Question: I am working with a retweets networks using igraph. My network is directed, meaning that it connects people that retweets from other users.
My format is an edgelist where arrows follow from the retweeter to the retweeted user and there are no connections among retweeters (that is, all retweeters have 0 inner degree as they don't retweet each other).
I would like to connect retweeters by common friends and simplify the network. To do so, I want to connect users by common retweeted users:
Consider the following repex:
'''
edgelist <- read.table(text = "
A C
B C
D C")
g <- graph.data.frame(edgelist, directed = T)
'''
In this case nodes A,B and E are retweeting from node C so I would like to connect all of them the following way:

Ideally, I would also have weights by the number of times they retweet from a user that I would like to incorporate to the final network but this might be another different question to tackle.
I have tried the following function and it does work in small toy networks but when I try it in mine (thousands of edges) it collapses:
'''
connect_friends<-function(edgelist){
g <- graph.data.frame(edgelist, directed = T)
g <- delete_vertices( g,
(!V(g) %in% c(V(g)[[degree(g, mode = "in")>=2]])) &
(!V(g) %in% c(V(g)[[degree(g, mode = "in")==0]])))
el <- as.data.frame(get.edgelist(g))
ids <- unique(c(el$V1, el$V2))
y <- lapply(ids, function(id) {
x <- el[which(el$V1 == id | el$V2 == id),]
alt_nodes <- setdiff(unique(c(x$V1, x$V2)), id)
})
if(length(y)==0) {
stop("No common friends found")
}
ne2=NULL
ne=NULL
for (i in 1:length(y)) {
new_edge <- y[[i]]
if (length(new_edge)>=2){
ne <- t(combn(new_edge,2))
}
ne2 <- rbind(ne,ne2)
}
g2 <<- graph.data.frame(ne2, directed = F)
}
'''
Is there a more efficient way of doing it?
Thanks a lot in advance!
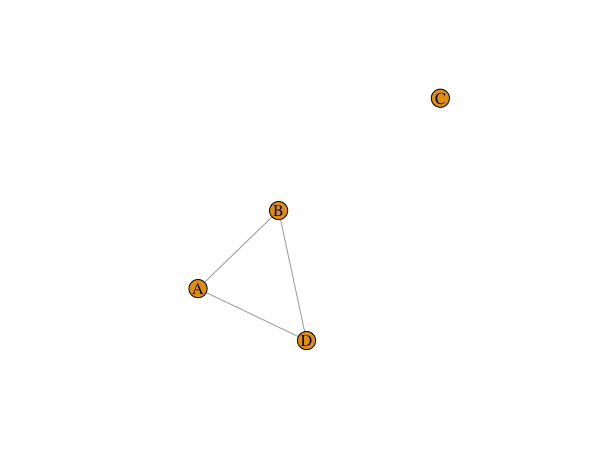
Answer: # Update
With the updated example, we can get
'''
> gres
IGRAPH a824a46 UN-- 4 0 --
+ attr: name_1_1 (g/c), name_1_2 (g/c), name_2_1 (g/c), name_2_2 (g/c),
| loops_1_1 (g/l), loops_1_2 (g/l), loops_2_1 (g/l), loops_2_2 (g/l),
| name (v/c)
+ edges from a824a46 (vertex names):
'''
and 'plot(gres)' shows
##
You can use 'disjoint_union' + 'split' + 'make_full_graph' like below
'''
gres <- do.call(
graph.union,
lapply(
names(V(g))[degree(g, mode = "out") == 0],
function(x) {
nbs <- names(V(g))[distances(g, v = x, mode = "in") == 1]
disjoint_union(
set_vertex_attr(make_full_graph(length(nbs)), name = "name", value = nbs),
set_vertex_attr(make_full_graph(1), name = "name", value = x)
)
}
)
)
'''
which gives
'''
> gres
IGRAPH cb11da8 UN-- 4 3 --
+ attr: name_1 (g/c), name_2 (g/c), loops_1 (g/l), loops_2 (g/l), name
| (v/c)
+ edges from cb11da8 (vertex names):
[1] A--B A--D B--D
'''
and 'plot(gres)' shows
<URL>